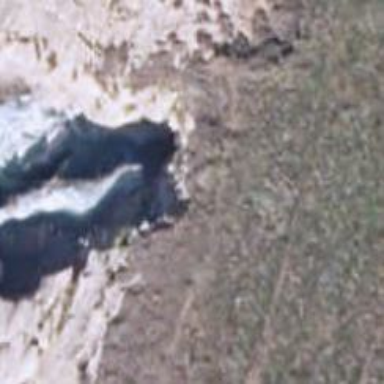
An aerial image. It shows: Cliff in nature.